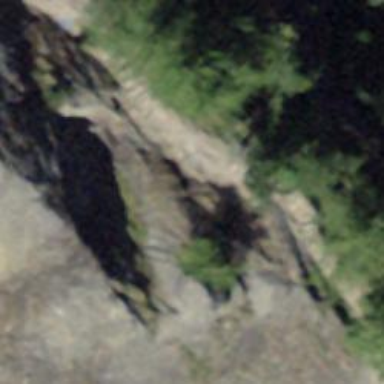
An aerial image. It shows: Cliff in nature.